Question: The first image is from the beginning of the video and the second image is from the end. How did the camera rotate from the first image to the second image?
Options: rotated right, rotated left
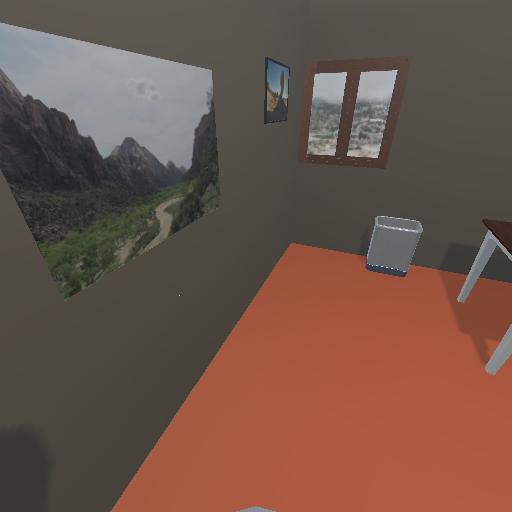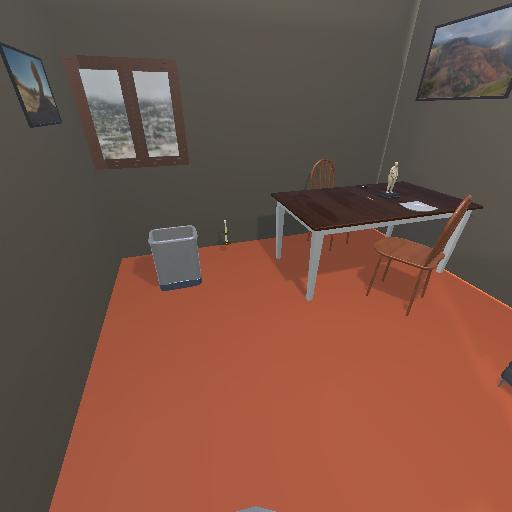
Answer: rotated right